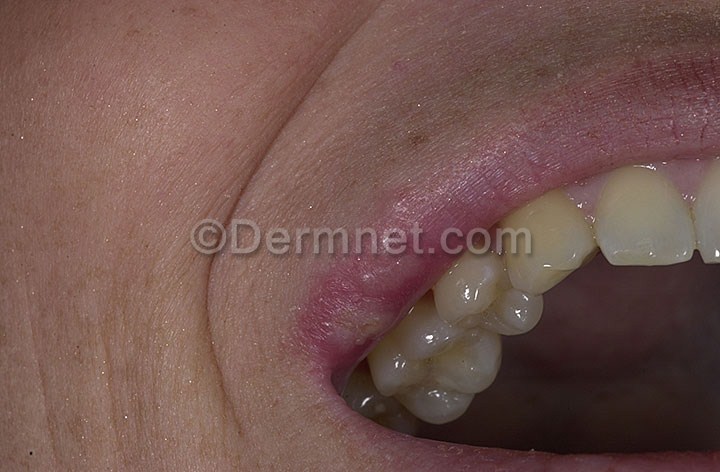
Disease: Warts Molluscum and other Viral Infections